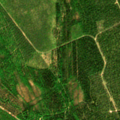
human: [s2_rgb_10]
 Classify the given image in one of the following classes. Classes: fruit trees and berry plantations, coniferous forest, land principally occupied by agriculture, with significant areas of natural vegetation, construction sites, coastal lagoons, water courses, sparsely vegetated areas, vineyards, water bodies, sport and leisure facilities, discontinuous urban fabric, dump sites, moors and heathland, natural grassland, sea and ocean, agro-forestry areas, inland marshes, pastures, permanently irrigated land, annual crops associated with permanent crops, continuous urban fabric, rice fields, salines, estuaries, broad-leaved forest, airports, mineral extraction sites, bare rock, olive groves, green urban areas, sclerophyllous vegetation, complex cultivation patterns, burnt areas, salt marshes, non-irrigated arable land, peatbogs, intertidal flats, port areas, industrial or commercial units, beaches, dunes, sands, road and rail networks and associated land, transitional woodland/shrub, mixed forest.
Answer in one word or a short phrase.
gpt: coniferous forest, mixed forest, transitional woodland/shrub